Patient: sex F, age 75
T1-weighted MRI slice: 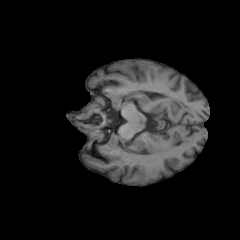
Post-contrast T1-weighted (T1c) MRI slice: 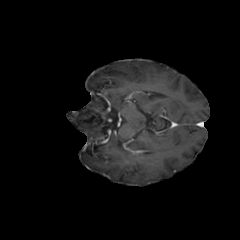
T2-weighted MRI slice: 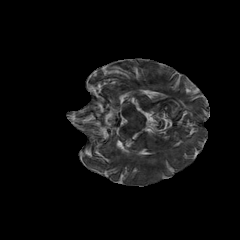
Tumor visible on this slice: no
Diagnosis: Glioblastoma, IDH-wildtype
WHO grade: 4